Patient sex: M
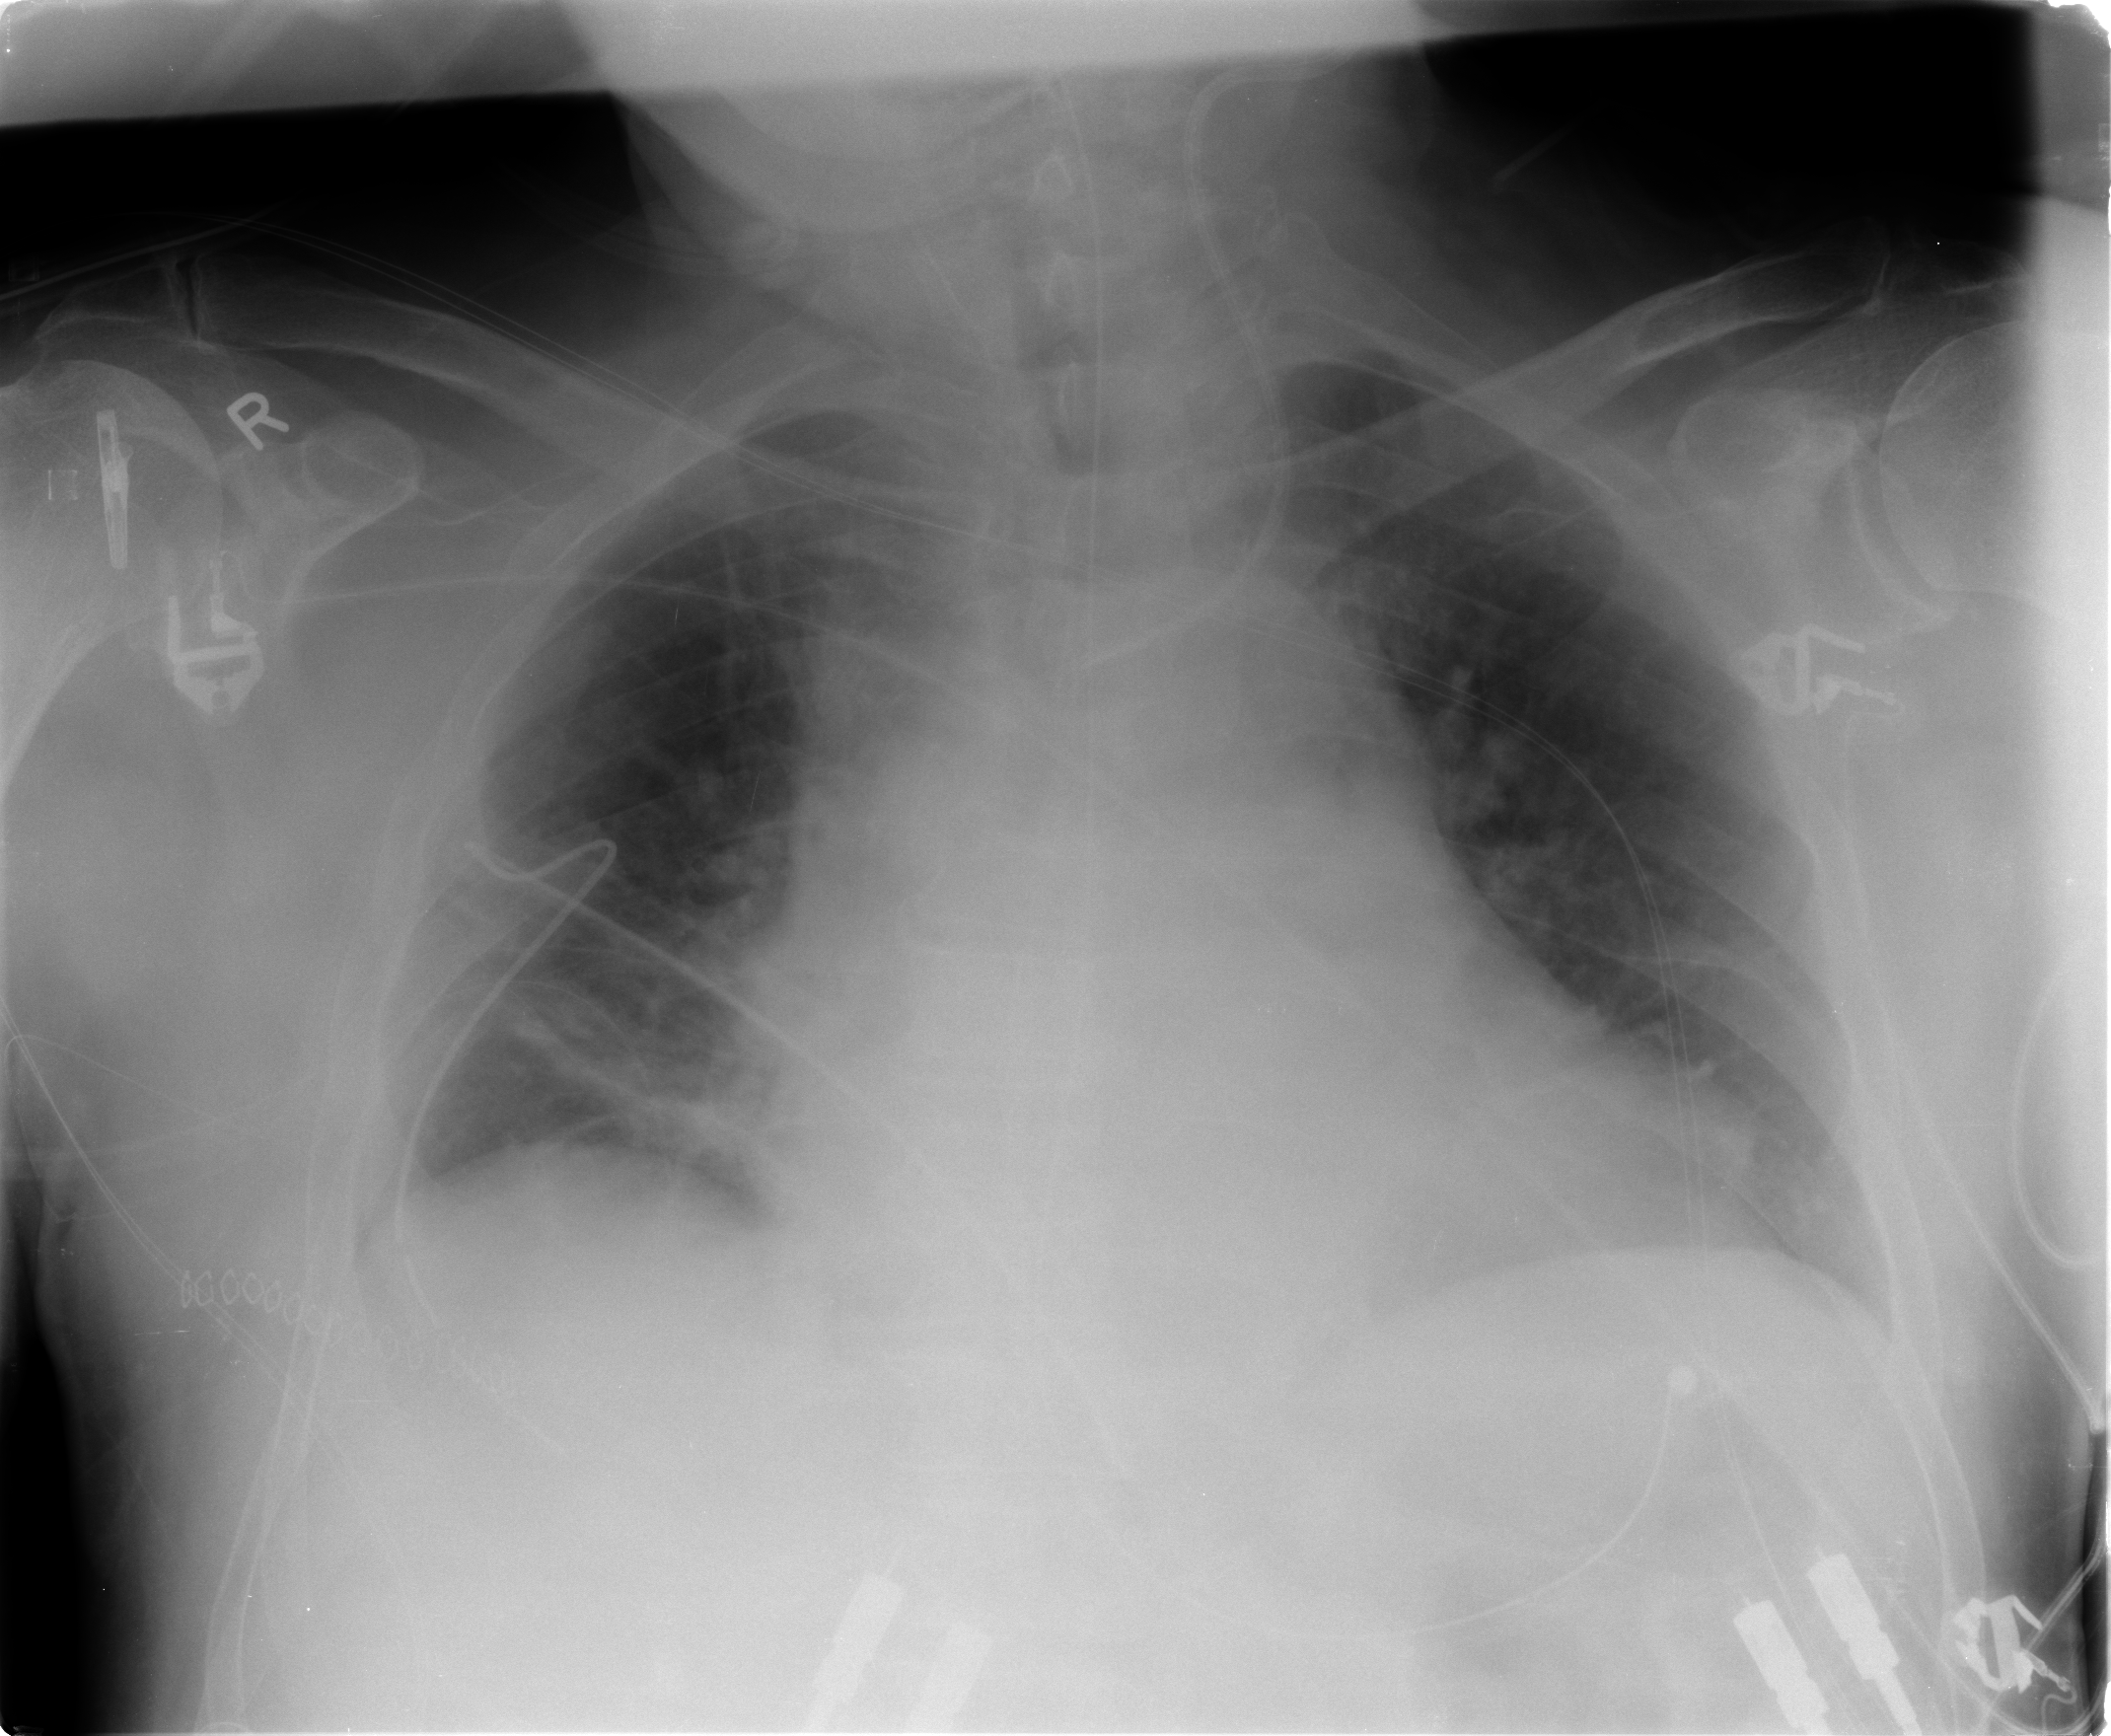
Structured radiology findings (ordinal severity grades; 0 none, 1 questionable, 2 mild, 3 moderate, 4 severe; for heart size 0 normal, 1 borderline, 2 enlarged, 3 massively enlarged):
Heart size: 3
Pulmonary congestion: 2
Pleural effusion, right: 0
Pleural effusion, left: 0
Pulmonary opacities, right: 0
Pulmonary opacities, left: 0
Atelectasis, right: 2
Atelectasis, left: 0